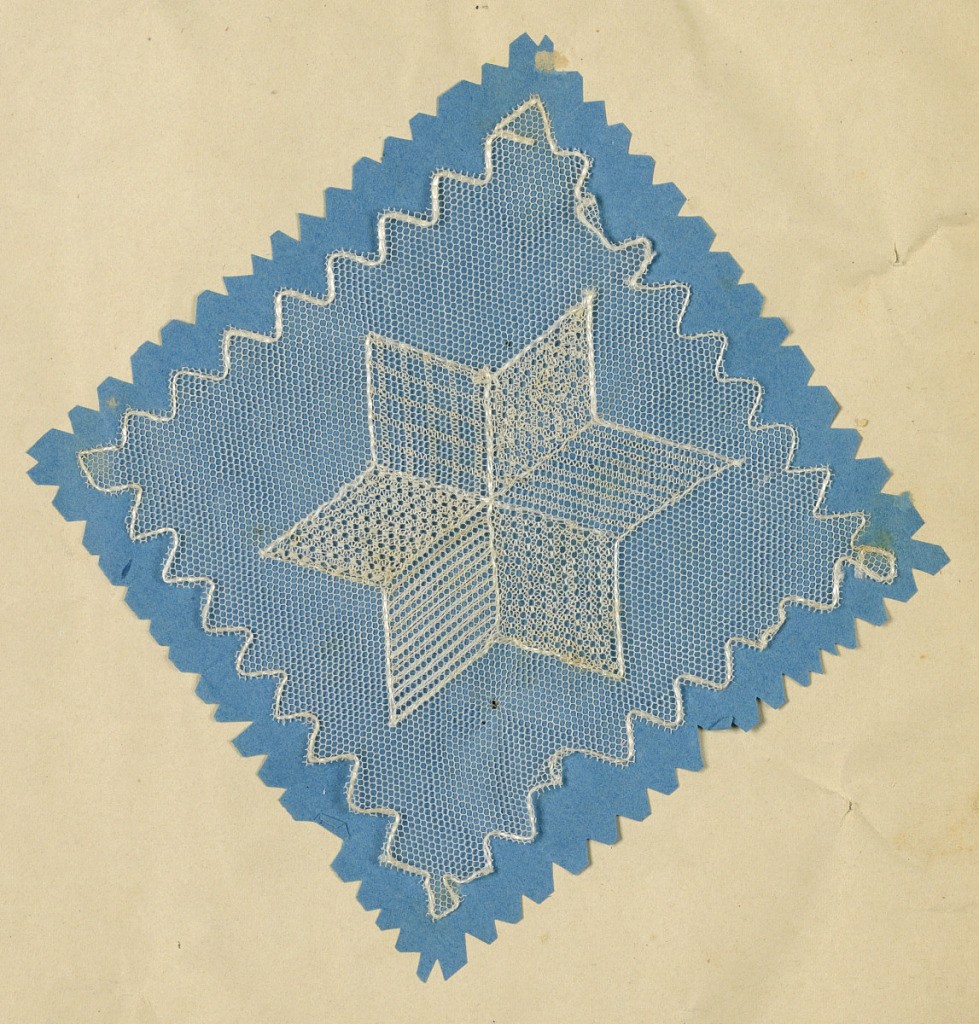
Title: Sewing instruction book samples
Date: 1829
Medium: A) b) White linen plain cloth embroidered in cotton. c) d) White linen net embroidered in cotton.
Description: A) Small white linen mat embroidered in design of conventionalized flowers and leaves with a panel of needlepoint stitches. b) Mat embroidered in design of basket of grapes and leaves within a border of grapes. c) Mat of net with six-pointed star embroidered in the center.